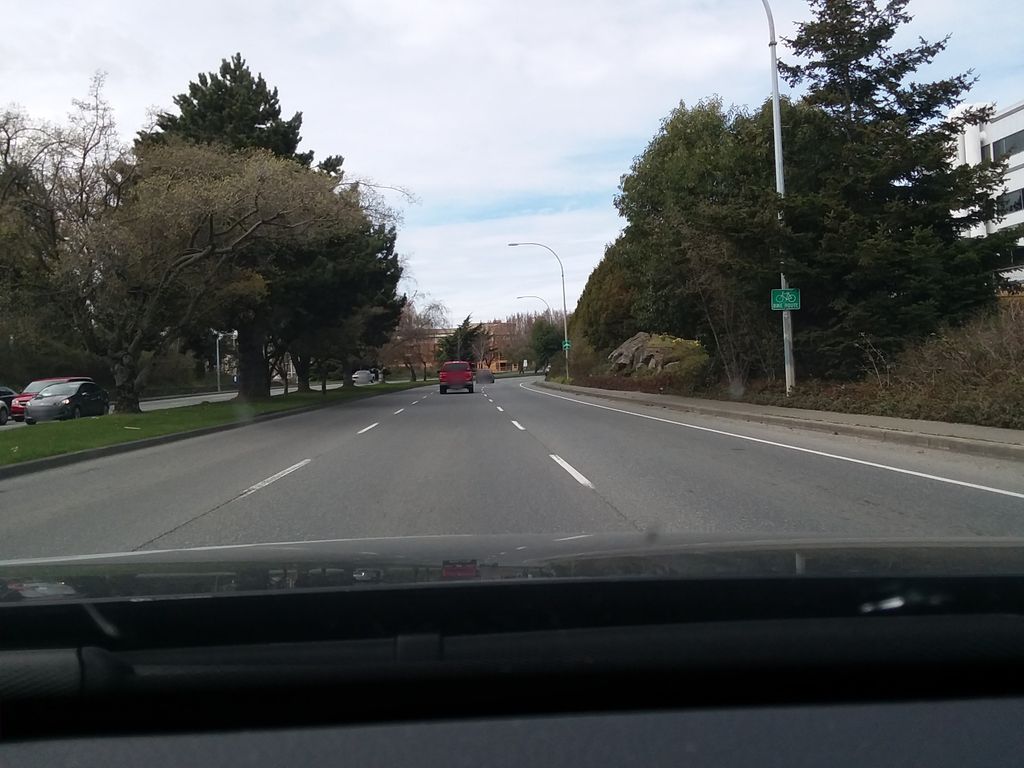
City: victoria